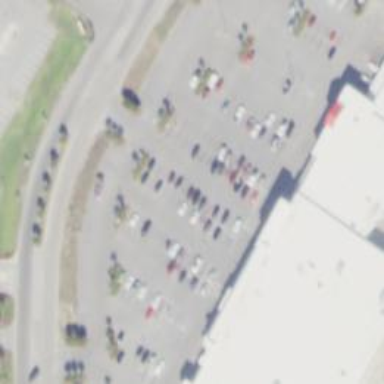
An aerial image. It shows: Retail building.